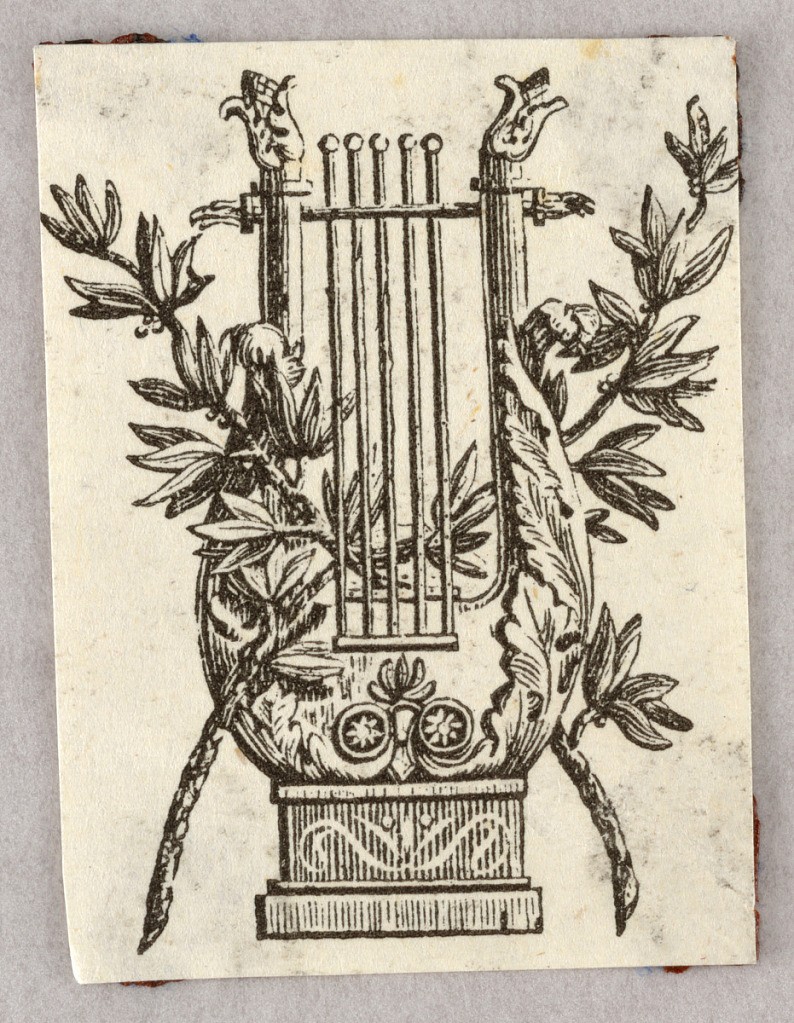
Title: Wood engraving. Vignette.
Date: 1800–1830
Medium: Engraving and etching
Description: Two laurel boughs stick through a lyre.